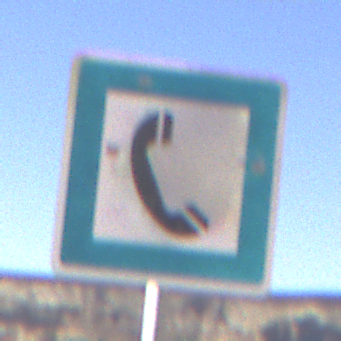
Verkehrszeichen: Fernsprecher
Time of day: Midday
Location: Outdoor (Nature)
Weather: Clear
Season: NotSpecified
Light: Natural